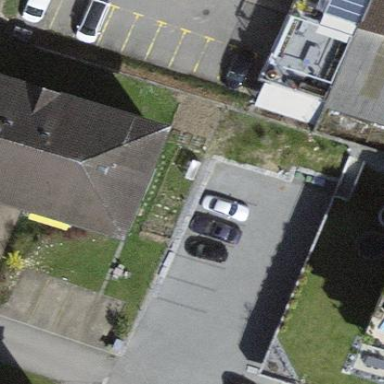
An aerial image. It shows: Parking area with surface.